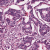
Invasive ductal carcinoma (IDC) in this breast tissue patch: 1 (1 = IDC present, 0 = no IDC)